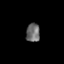
Tissue: skin
Cell type: T cells
Senescence score: 0.2316
Nuclear area (px): 251
Mean DAPI intensity: 108.104